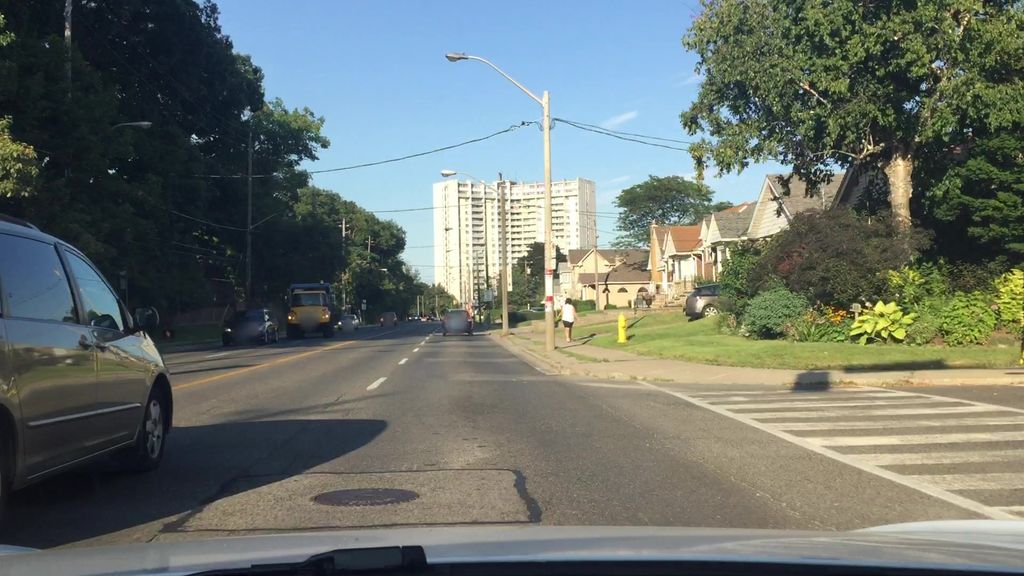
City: toronto